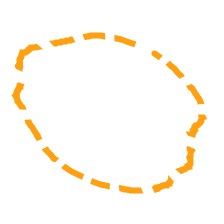
Shape: circle